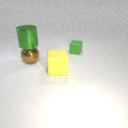
large brown metal sphere in front of small green rubber cube